Question: i'm tring to get the result of a query where the number id is < of 21 this one is the query:
'''
SELECT *
FROM (
SELECT users.name, users.surname, users.username, inbox_msg.message, inbox_msg.id_msg, inbox_msg.occured_at, image_upload.name_image
FROM inbox_msg
INNER JOIN users ON users.id = inbox_msg.id_user
INNER JOIN image_upload ON image_upload.id_image = users.profile_image
WHERE inbox_msg.id_conversation = 1
AND inbox_msg.id_msg < 21
LIMIT 10
)mex
ORDER BY occured_at ASC
'''
I don't know why the result obtained are the first 10 result of my table. I attach the picture of my wrong results.

it should be give me id_msg: 20,19,18,17,16 ecc..
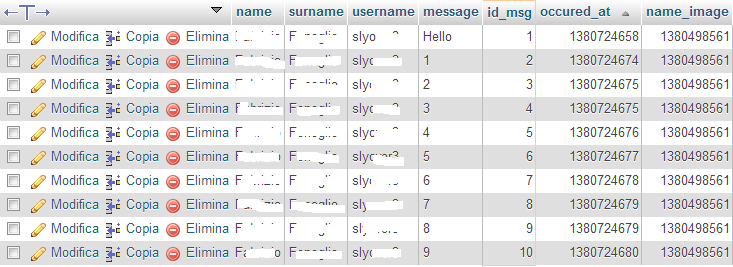
Answer: This is because the 'LIMIT 10' is applied without the ordering. You should re-arrange your query to apply the ordering before the limit, so that the rows with the highest 'id_msg's would appear in the top ten:
'''
SELECT *
FROM (
SELECT users.name, users.surname, users.username, inbox_msg.message, inbox_msg.id_msg, inbox_msg.occured_at, image_upload.name_image
FROM inbox_msg
INNER JOIN users ON users.id = inbox_msg.id_user
INNER JOIN image_upload ON image_upload.id_image = users.profile_image
WHERE inbox_msg.id_conversation = 1
AND inbox_msg.id_msg < 21
ORDER BY id_msg DESC -- <<== Add this line
LIMIT 10
)mex
ORDER BY occured_at ASC
'''